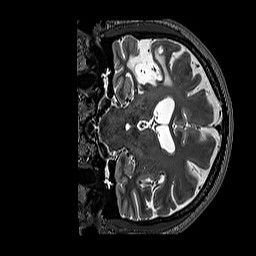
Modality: T2w
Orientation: coronal
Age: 56
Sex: male
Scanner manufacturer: siemens
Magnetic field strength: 3 T
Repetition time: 3.2 s
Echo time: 0.567 s